Field crop: maize
Growth stage: 2
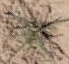
Species: salsola